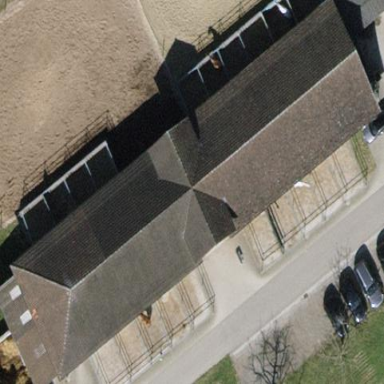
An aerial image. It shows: Gabled roof on farm auxiliary building.